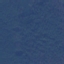
Land use / land cover class: Forest